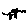
Label: cat